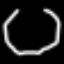
Label: octagon